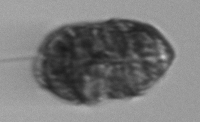
Label: Margalefidinium